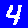
Digit: 4